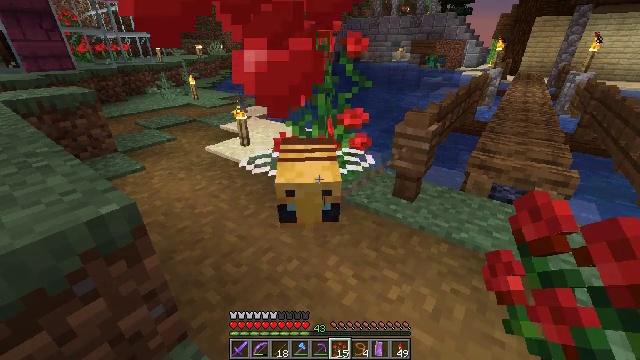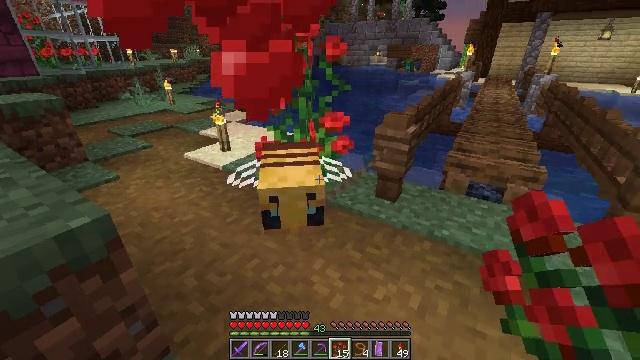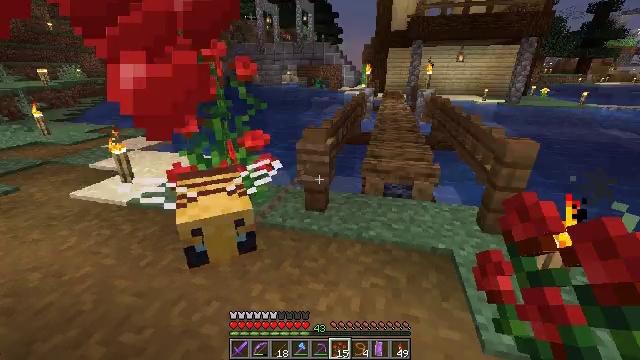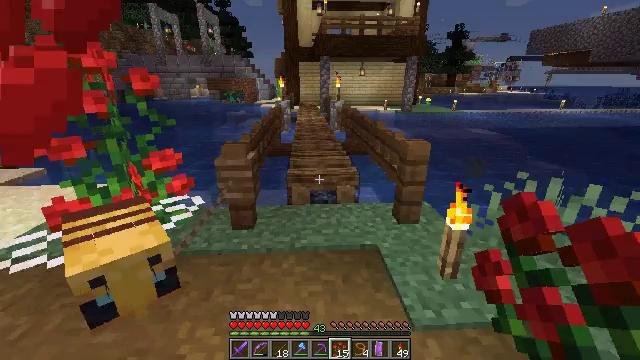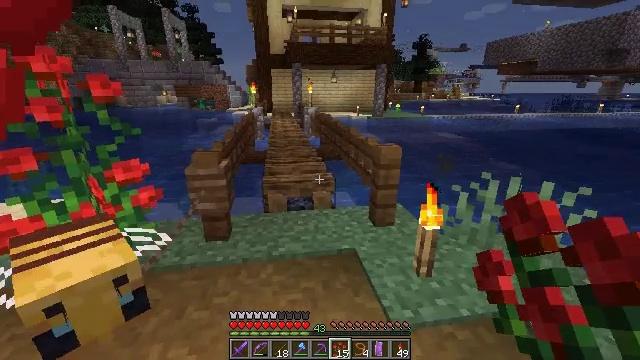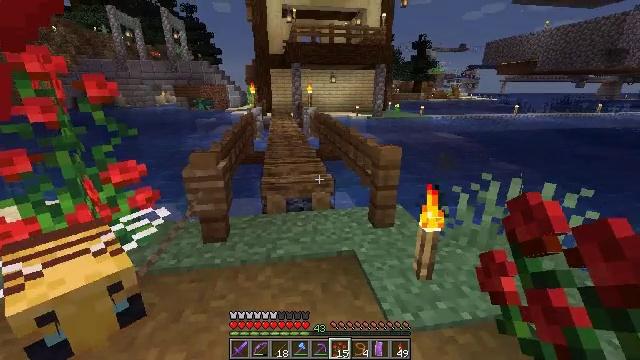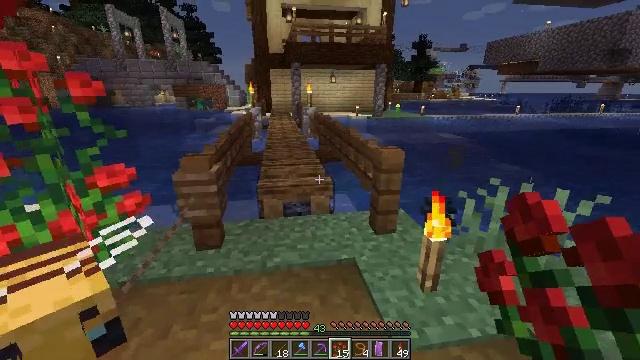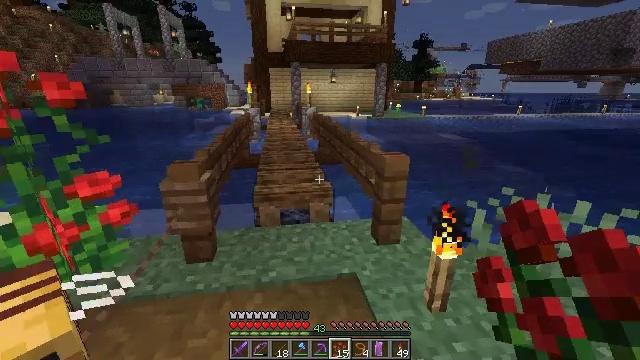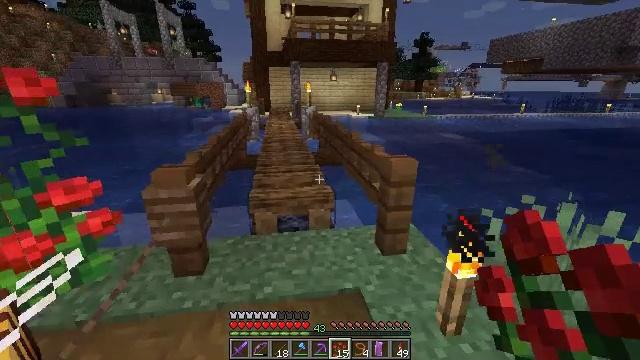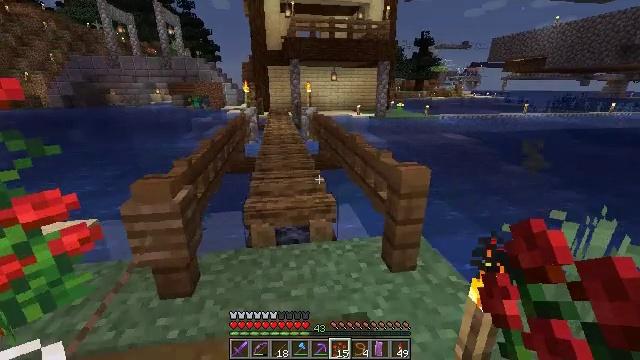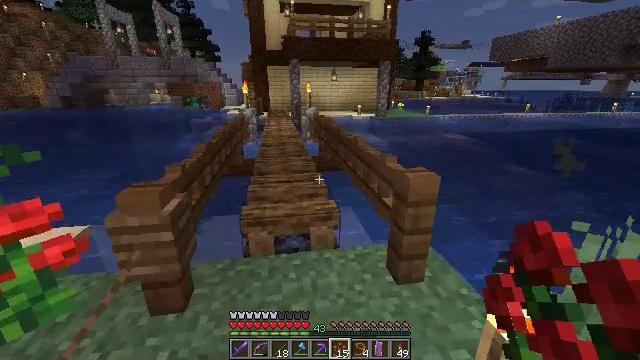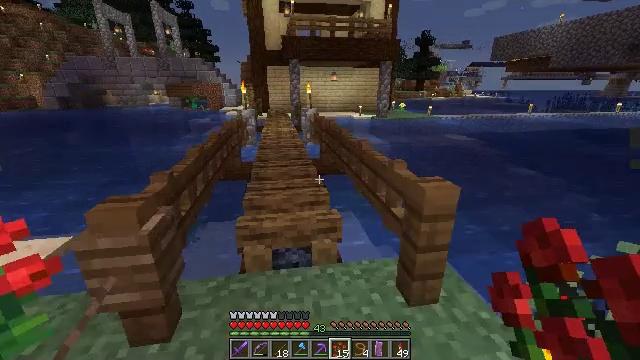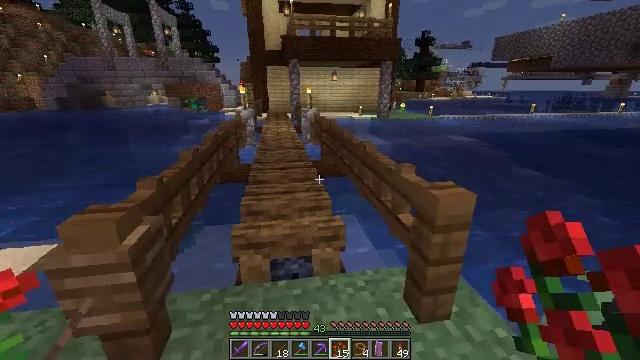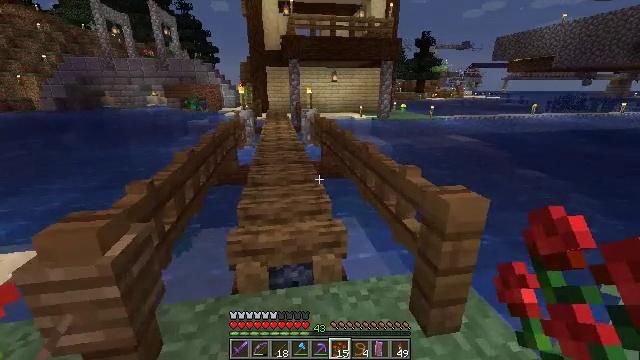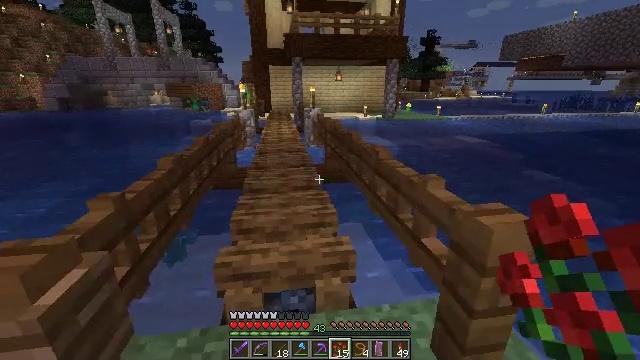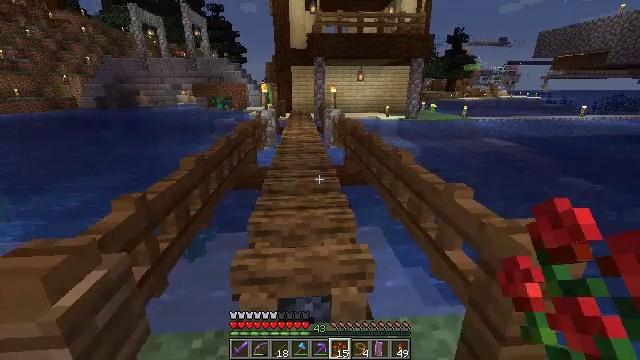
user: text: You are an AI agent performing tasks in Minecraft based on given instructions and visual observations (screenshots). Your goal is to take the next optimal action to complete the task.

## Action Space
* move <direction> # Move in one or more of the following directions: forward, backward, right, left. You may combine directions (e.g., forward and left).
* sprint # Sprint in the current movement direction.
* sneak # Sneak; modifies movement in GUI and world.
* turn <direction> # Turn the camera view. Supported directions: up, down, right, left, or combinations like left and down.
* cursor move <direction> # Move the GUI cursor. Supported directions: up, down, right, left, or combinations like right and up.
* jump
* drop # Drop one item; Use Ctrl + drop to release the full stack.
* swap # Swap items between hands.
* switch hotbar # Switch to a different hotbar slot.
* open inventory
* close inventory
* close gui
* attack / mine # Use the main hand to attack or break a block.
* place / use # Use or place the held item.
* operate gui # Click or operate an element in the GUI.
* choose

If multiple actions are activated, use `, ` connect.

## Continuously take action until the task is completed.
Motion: motion action
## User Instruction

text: Destroy the beehive to relocate it.
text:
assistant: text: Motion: turn right
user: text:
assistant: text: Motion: turn right and up
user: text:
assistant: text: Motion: turn right and up
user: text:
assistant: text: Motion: turn right and up
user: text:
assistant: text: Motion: move forward
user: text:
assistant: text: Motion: move forward
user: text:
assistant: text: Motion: move forward
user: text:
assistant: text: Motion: move forward
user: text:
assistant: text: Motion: move forward
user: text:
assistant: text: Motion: move forward
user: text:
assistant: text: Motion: move forward
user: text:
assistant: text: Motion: move forward
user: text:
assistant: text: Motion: move forward
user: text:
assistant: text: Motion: move forward
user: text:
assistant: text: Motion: move forward, turn left
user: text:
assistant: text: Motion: move forward, sprint
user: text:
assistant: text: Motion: move forward, sprint
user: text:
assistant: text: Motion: move forward, sprint
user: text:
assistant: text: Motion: move forward, sprint
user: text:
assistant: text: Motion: move forward, sprint
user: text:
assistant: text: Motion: move forward, sprint
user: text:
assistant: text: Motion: move forward, sprint
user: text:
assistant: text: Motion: move forward
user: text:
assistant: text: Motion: no_op
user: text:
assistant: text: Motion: no_op
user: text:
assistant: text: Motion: no_op
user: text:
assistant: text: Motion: turn right
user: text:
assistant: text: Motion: turn right and down
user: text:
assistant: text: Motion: move forward and move right, turn right and down
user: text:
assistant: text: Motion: move forward and move right